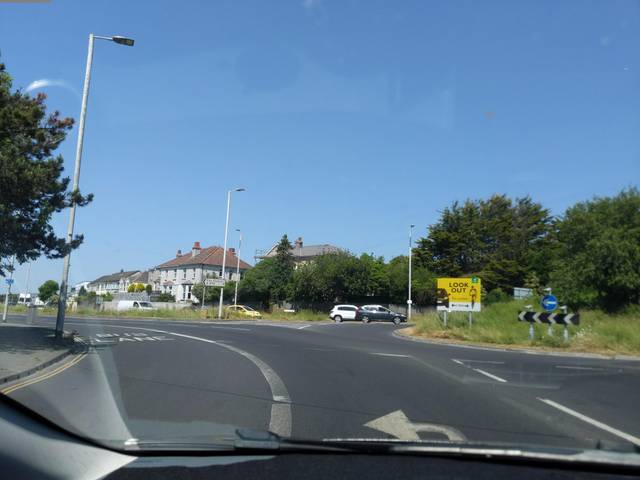
Region: United Kingdom
Coordinates: 50.366, -4.101